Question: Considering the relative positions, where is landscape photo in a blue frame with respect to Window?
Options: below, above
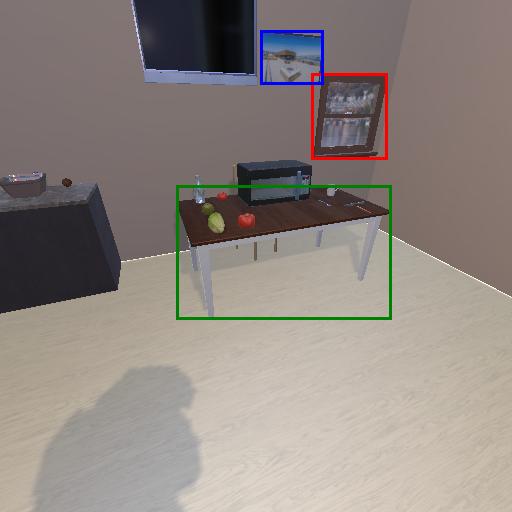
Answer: below